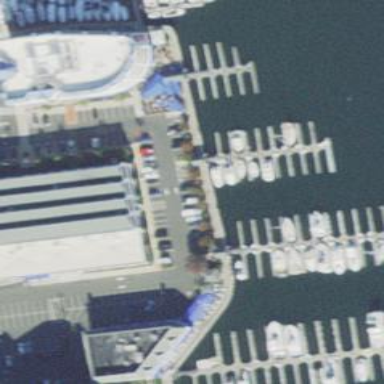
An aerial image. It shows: Man-made pier.